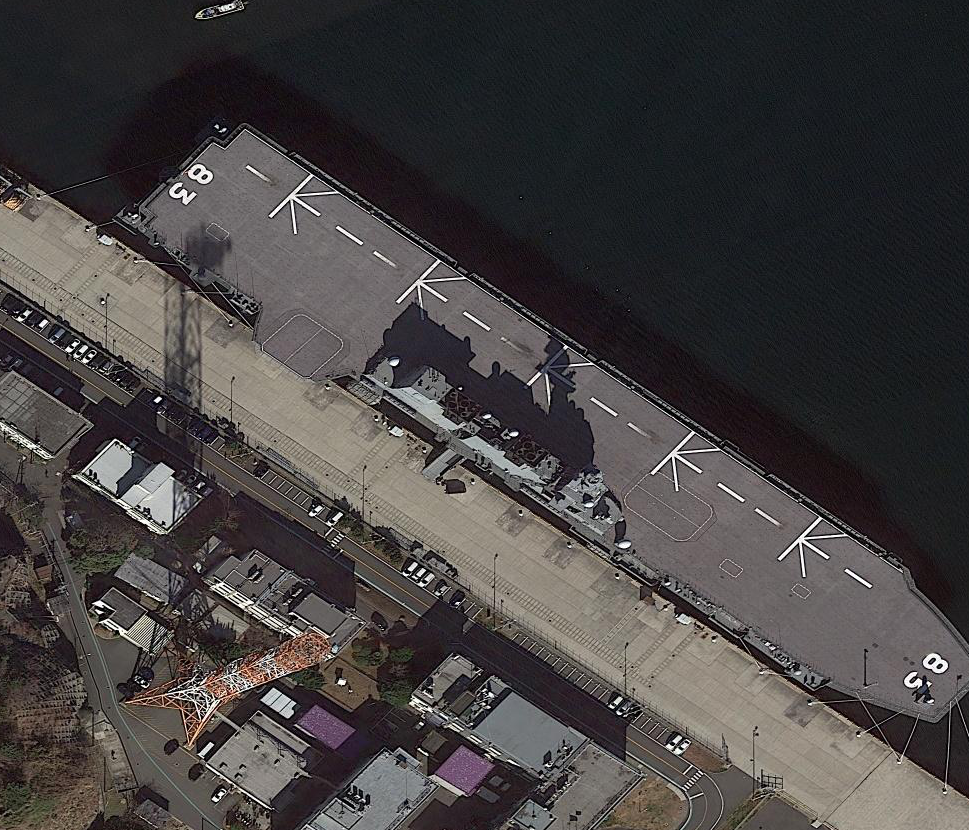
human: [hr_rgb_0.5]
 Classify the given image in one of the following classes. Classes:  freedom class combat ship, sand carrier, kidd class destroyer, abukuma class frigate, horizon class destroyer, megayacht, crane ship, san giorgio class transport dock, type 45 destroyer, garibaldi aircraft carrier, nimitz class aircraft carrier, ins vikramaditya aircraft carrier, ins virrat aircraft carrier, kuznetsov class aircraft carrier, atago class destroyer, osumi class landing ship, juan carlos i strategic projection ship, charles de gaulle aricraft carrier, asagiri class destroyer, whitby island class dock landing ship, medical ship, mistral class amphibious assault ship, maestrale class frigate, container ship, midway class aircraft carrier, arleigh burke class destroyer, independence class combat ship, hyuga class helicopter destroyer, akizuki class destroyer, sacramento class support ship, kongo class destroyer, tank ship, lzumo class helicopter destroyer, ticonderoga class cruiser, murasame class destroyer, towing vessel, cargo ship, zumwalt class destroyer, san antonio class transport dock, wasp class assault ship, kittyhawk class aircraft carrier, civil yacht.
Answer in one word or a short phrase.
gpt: Lzumo class helicopter destroyer